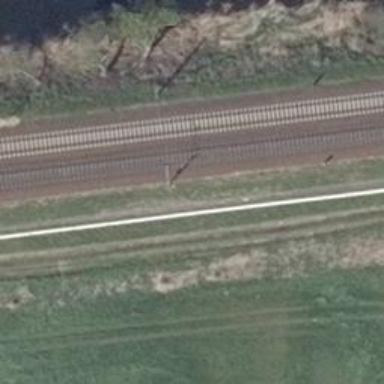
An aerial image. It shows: Railway milestone with catenary mast.